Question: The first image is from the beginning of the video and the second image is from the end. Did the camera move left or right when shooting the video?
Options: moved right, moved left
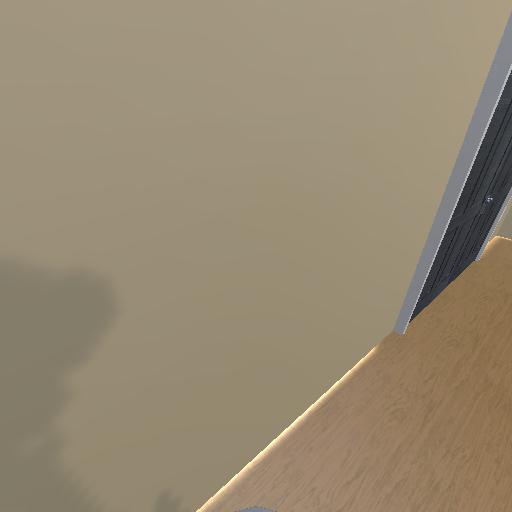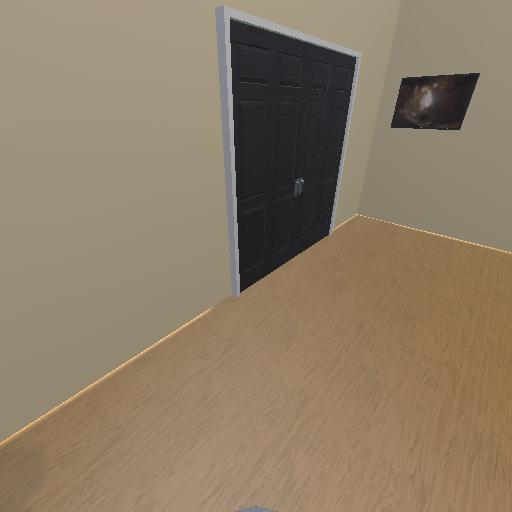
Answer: moved right